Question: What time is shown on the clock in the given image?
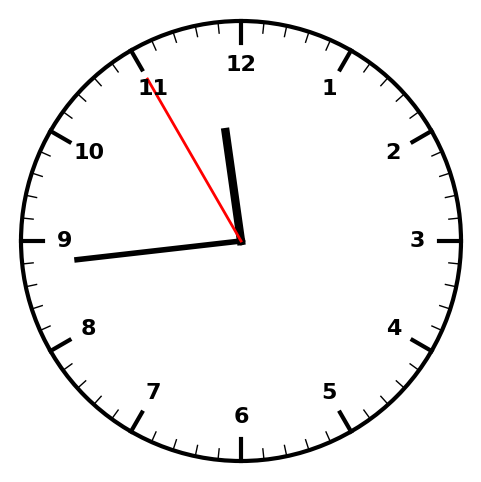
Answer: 11:43:55